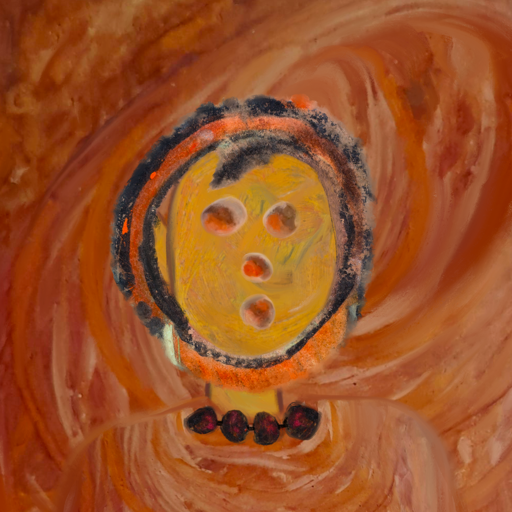
Background: Pious_Lady, Head And Neck Front: After_Raid, Face Front: Rupkatha, Bust: Pious_Lady, Hair Front: Childish, Head Accessory: Blank, Second Necklace: Blank, Necklace: Mosgoul, Baby: Blank